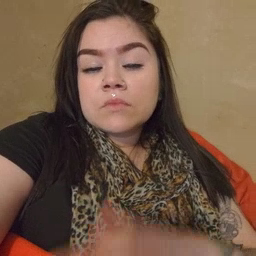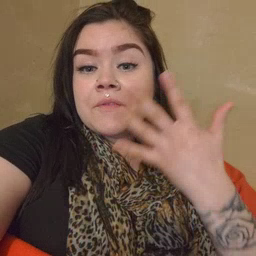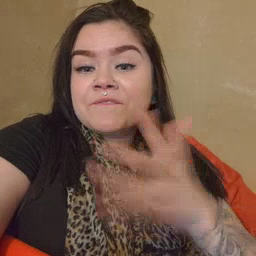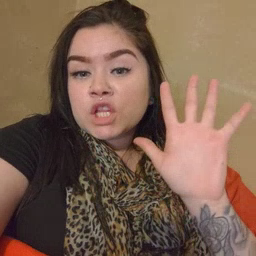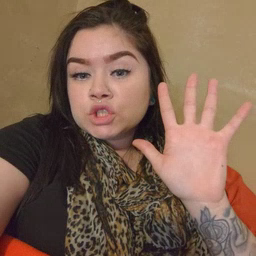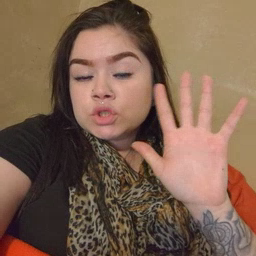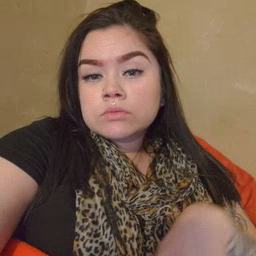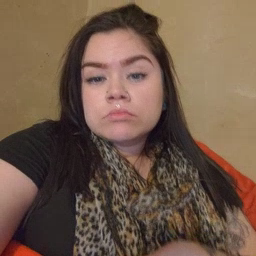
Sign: finish